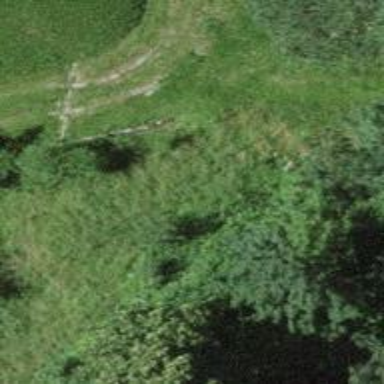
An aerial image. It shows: Track with grass surface categorized as grade4 tracktype.